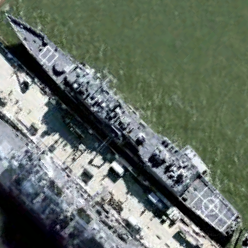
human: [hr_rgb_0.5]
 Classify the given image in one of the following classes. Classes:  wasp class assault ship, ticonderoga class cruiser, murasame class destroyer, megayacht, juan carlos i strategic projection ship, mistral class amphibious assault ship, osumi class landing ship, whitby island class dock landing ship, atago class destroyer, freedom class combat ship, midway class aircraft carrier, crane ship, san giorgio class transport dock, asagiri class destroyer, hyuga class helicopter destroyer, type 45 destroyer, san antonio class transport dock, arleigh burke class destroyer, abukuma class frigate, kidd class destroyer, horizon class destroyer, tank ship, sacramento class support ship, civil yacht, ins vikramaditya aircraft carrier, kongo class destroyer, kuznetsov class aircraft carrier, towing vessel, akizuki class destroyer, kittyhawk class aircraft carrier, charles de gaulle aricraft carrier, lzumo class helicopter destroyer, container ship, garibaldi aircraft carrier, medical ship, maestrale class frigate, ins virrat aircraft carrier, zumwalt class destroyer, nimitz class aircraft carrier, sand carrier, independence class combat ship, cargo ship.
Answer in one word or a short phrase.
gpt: Ticonderoga class cruiser